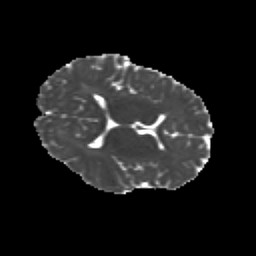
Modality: MD
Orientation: axial
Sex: male
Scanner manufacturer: siemens
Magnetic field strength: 3 T
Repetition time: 5 s
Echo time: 0.071 s